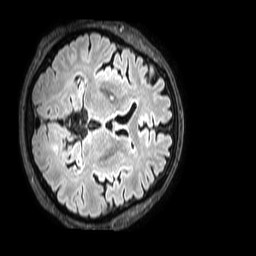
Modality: FLAIR
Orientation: axial
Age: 63
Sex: male
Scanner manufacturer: philips
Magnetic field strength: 3 T
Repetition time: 4.8 s
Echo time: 0.2875 s